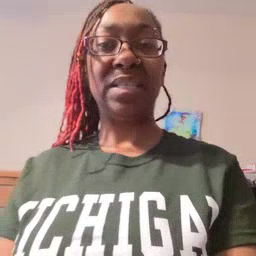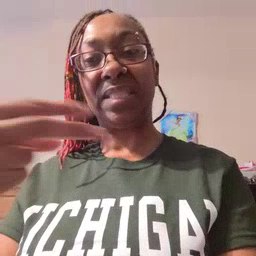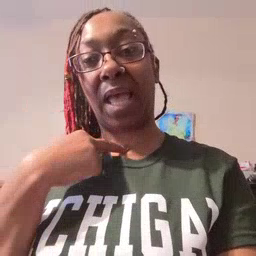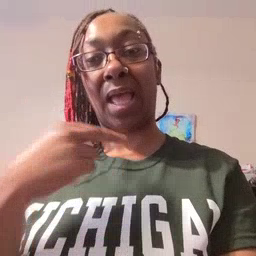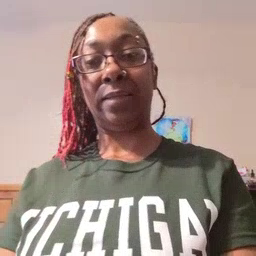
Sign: stuck